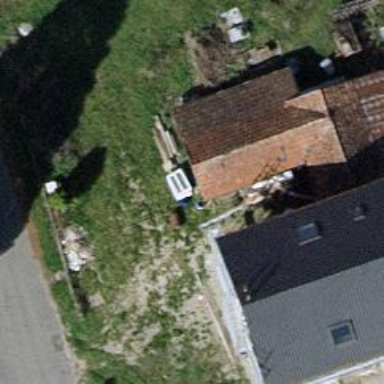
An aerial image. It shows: Shed building.